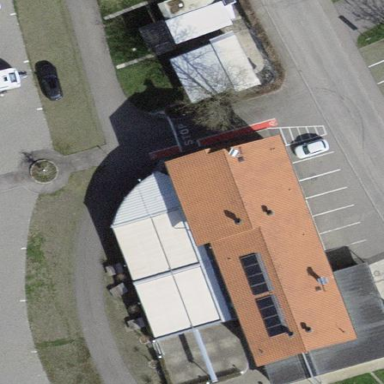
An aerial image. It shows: Commercial building with restaurant. The roof has skillion shape.